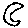
Label: moon